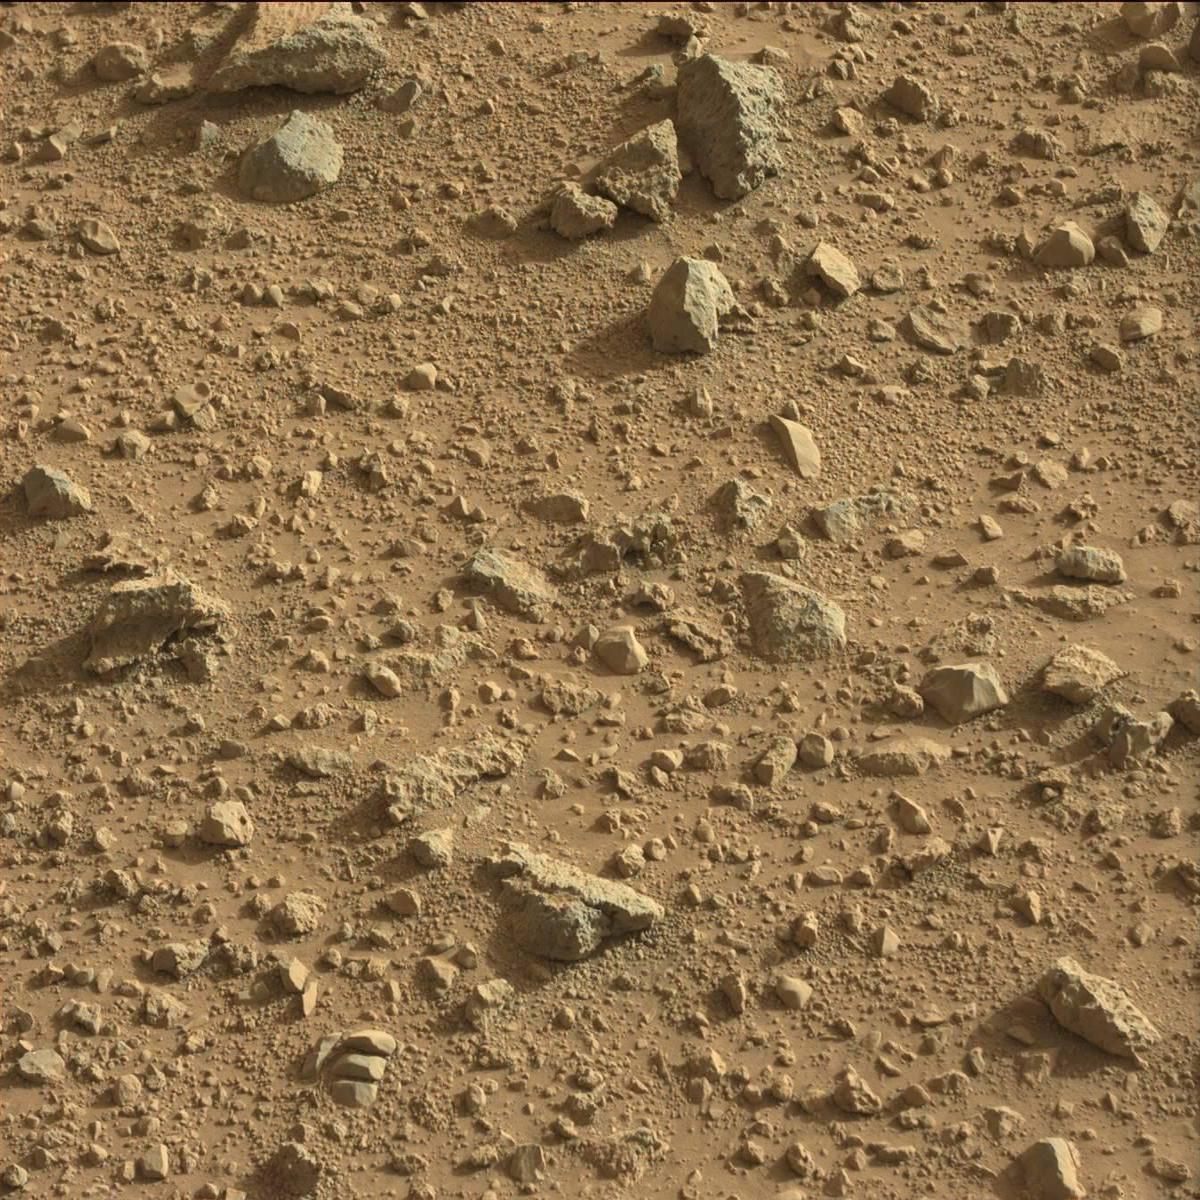
Terrain classes present: Bedrock, Rock, Sand / Soil